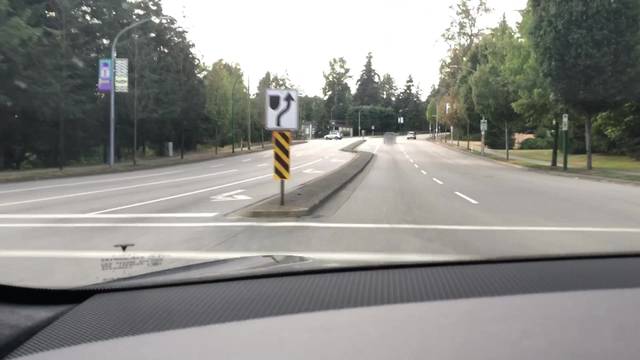
Region: Canada
Coordinates: 49.214, -122.959